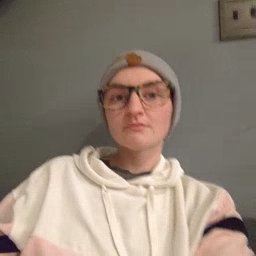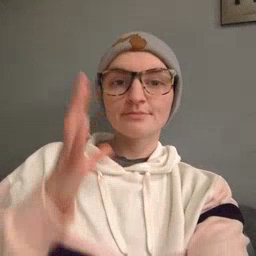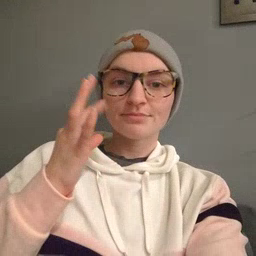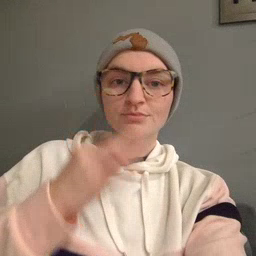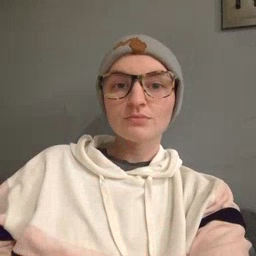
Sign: cat